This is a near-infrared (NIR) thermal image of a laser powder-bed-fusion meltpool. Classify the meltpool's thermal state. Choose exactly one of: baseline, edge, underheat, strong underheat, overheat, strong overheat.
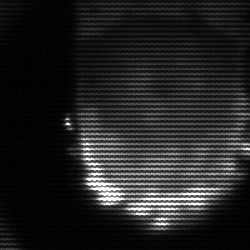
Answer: baseline